Question: I have implemented the android DatepickerDialog. The DatepickerDialog fires when the user clicks on a EditText.

Sample of my Layout code
'''
<EditText
android:id="@+id/etDate1"
android:layout_width="wrap_content"
android:layout_height="wrap_content"
android:focusable="false"
android:inputType="date"
android:ems="10"
android:hint="+ Add Date"
android:onClick="selectDate" />
'''
Following is the Code used to get the DatepickerDialog to work.
'''
public void selectDate(View view) {
DialogFragment newFragment = new SelectDateFragment();
newFragment.show(getSupportFragmentManager(), "DatePicker");
}
public void populateSetDate(int year, int month, int day) {
etDate1 = (EditText) findViewById(R.id.etDate1);
etDate1.setText(month+"/"+day+"/"+year);
etDate2 = (EditText) findViewById(R.id.etDate2);
etDate2.setText(month+"/"+day+"/"+year);
}
public class SelectDateFragment extends DialogFragment implements DatePickerDialog.OnDateSetListener {
@Override
public Dialog onCreateDialog(Bundle savedInstanceState) {
final Calendar calendar = Calendar.getInstance();
int yy = calendar.get(Calendar.YEAR);
int mm = calendar.get(Calendar.MONTH);
int dd = calendar.get(Calendar.DAY_OF_MONTH);
return new DatePickerDialog(getActivity(), this, yy, mm, dd);
}
public void onDateSet(DatePicker view, int yy, int mm, int dd) {
populateSetDate(yy, mm+1, dd);
}
}
'''
Now the problem is when I click one of these EditText the DatePicker will appear and when I select a specific date from the datepicker, it gets applied for both EditTexts shown above. I need it to be only one. It would be great if someone could provide me a solution for this.
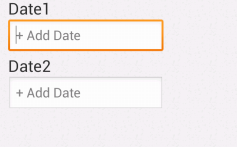
Answer: Update your code as follows:
'''
public void selectDate(View view) {
DialogFragment newFragment = new SelectDateFragment(view.getId());
newFragment.show(getSupportFragmentManager(), "DatePicker");
}
public void populateSetDate(int year, int month, int day, int viewId) {
etDate1 = (EditText) findViewById(viewId);
etDate1.setText(month+"/"+day+"/"+year);
}
public class SelectDateFragment extends DialogFragment implements DatePickerDialog.OnDateSetListener {
private final int viewId;
public SelectDateFragment(int viewId) {
this.viewId = viewId;
}
@Override
public Dialog onCreateDialog(Bundle savedInstanceState) {
final Calendar calendar = Calendar.getInstance();
int yy = calendar.get(Calendar.YEAR);
int mm = calendar.get(Calendar.MONTH);
int dd = calendar.get(Calendar.DAY_OF_MONTH);
return new DatePickerDialog(getActivity(), this, yy, mm, dd);
}
public void onDateSet(DatePicker view, int yy, int mm, int dd) {
populateSetDate(yy, mm+1, dd, viewId);
}
}
'''
Pass the 'id' of the view being clicked, to the dialog. When the date is selected, pass this 'id' back, and populate the correct 'EditText' which is having this 'id'